Breast ultrasound image
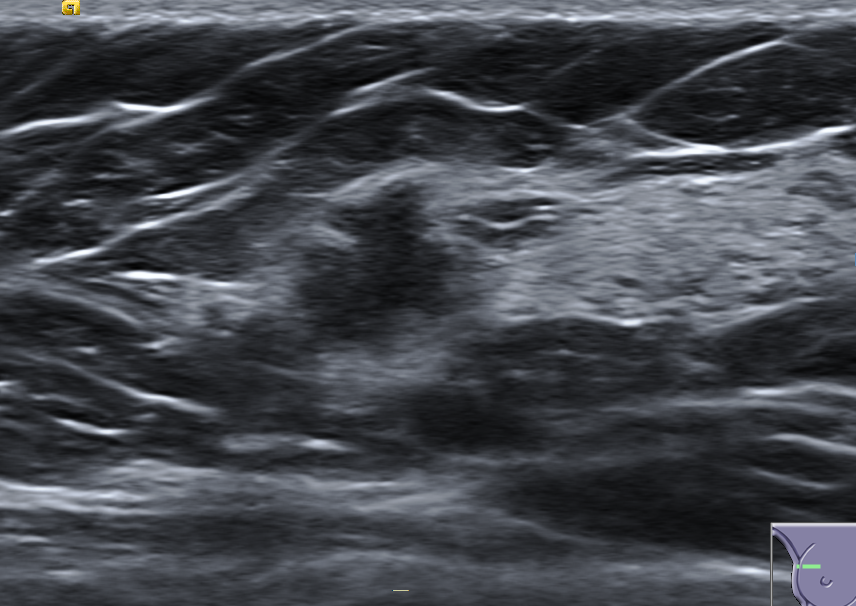
Diagnosis: malignant